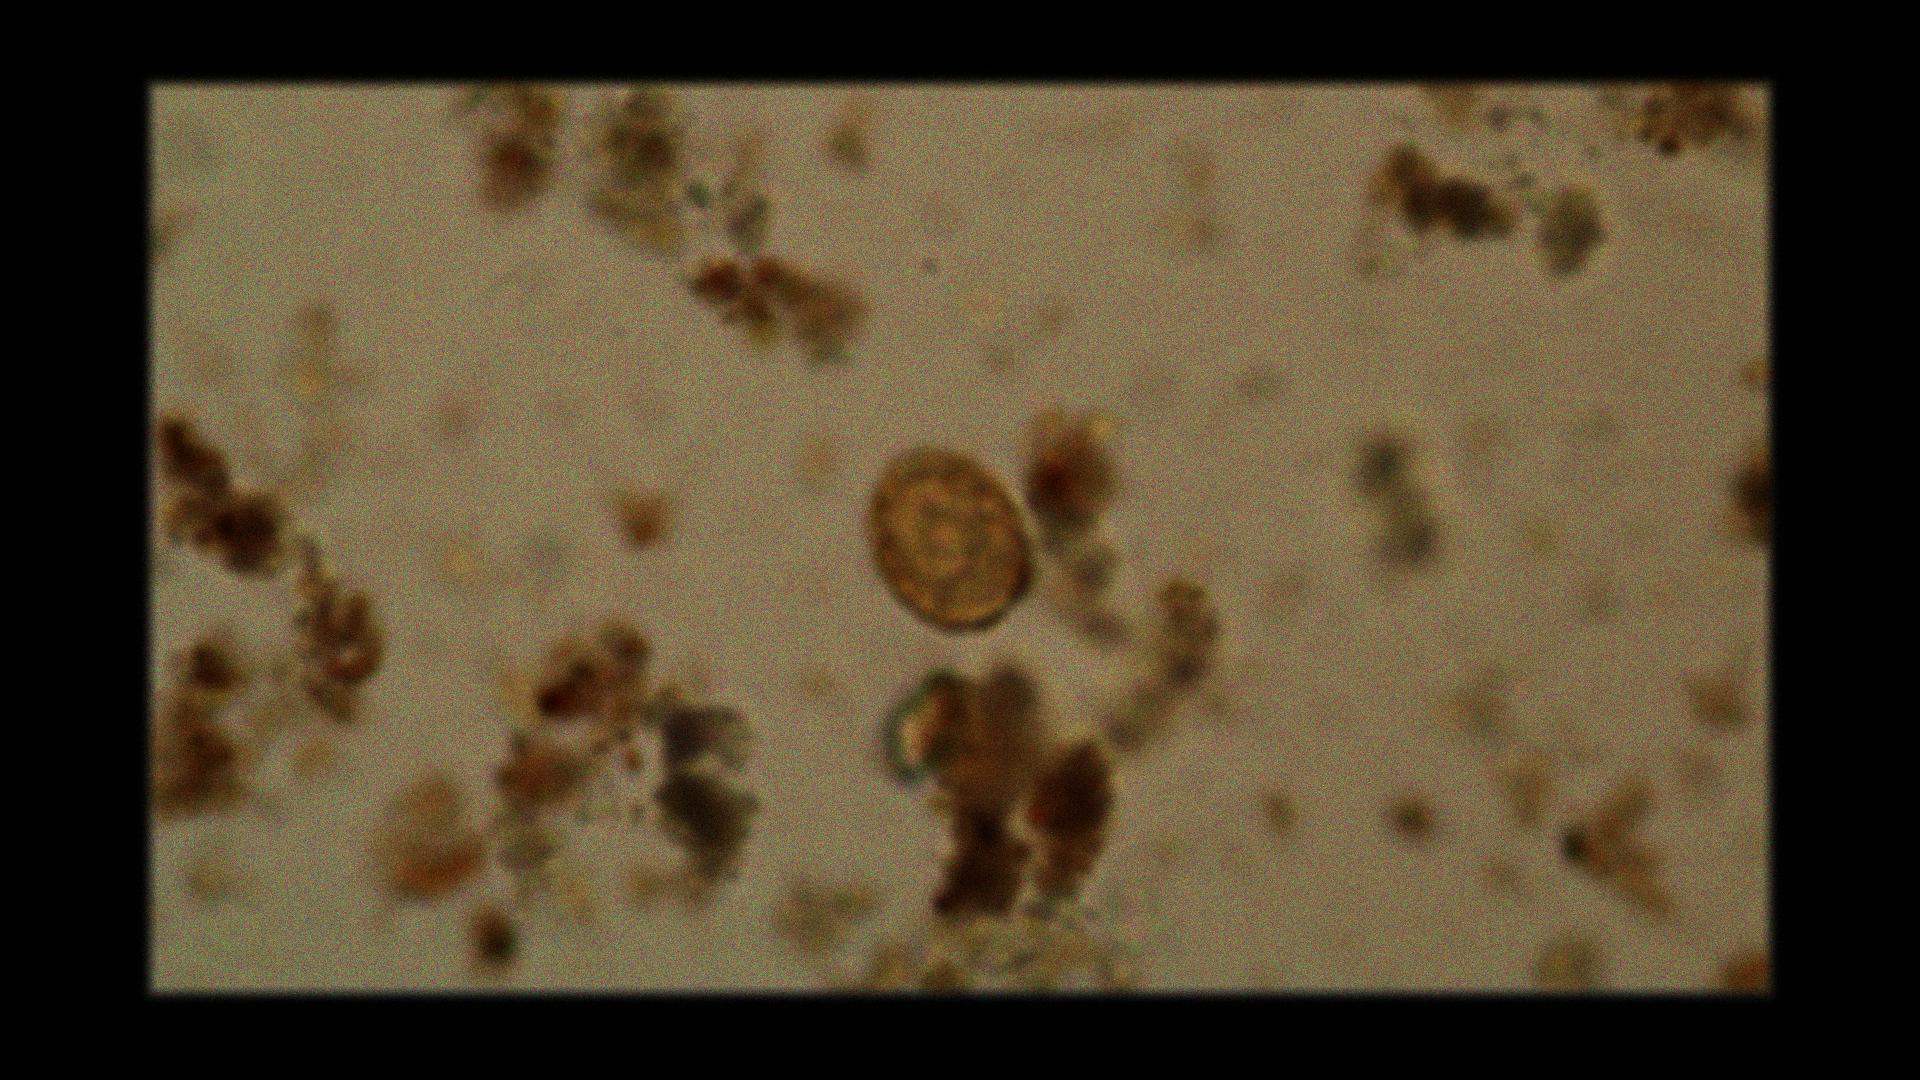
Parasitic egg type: Ascaris lumbricoides